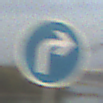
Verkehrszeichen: VorgeschriebeneFahrtrichtungRechts
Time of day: SunriseSunset
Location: Outdoor (Urban)
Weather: PartlyCloudy
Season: NotSpecified
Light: Natural